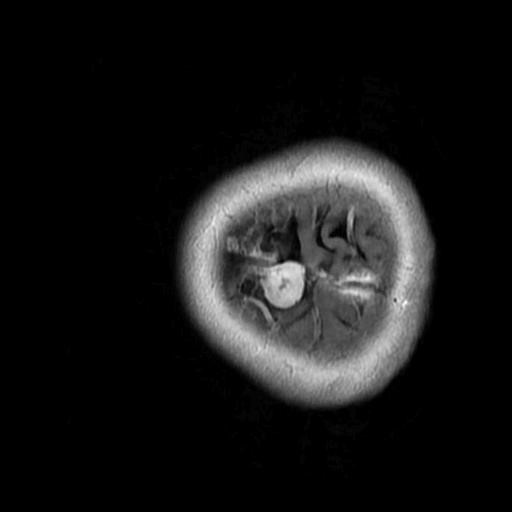
Label: brain_menin